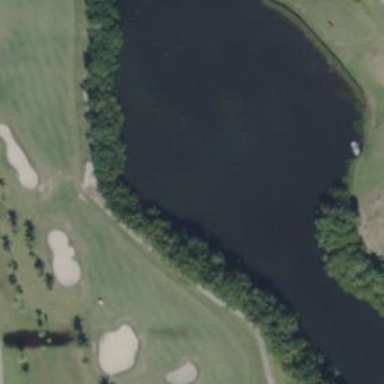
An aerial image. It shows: Golf fairway surrounded by grass.